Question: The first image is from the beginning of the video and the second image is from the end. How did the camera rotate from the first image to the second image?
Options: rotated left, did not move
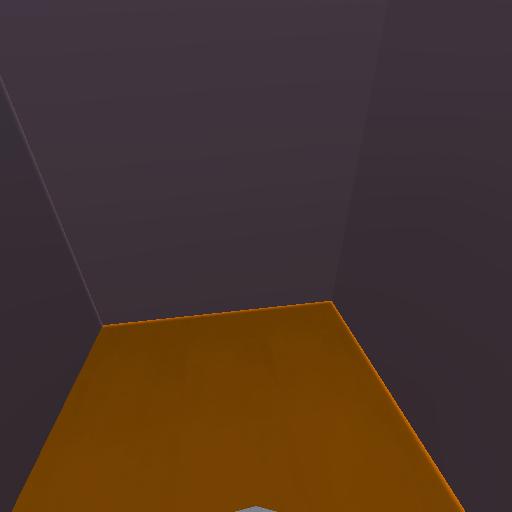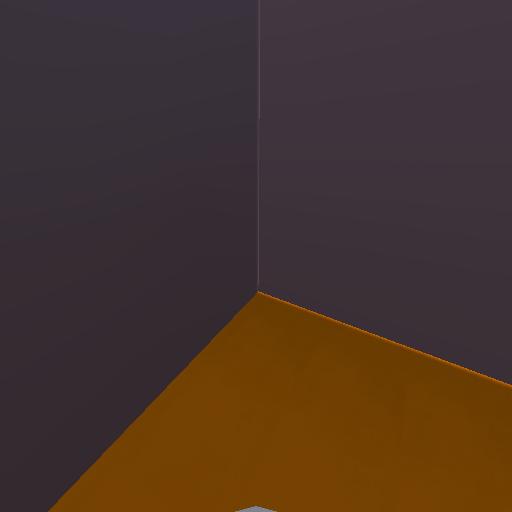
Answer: rotated left